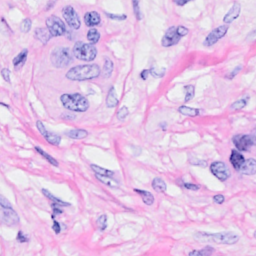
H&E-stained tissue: Breast